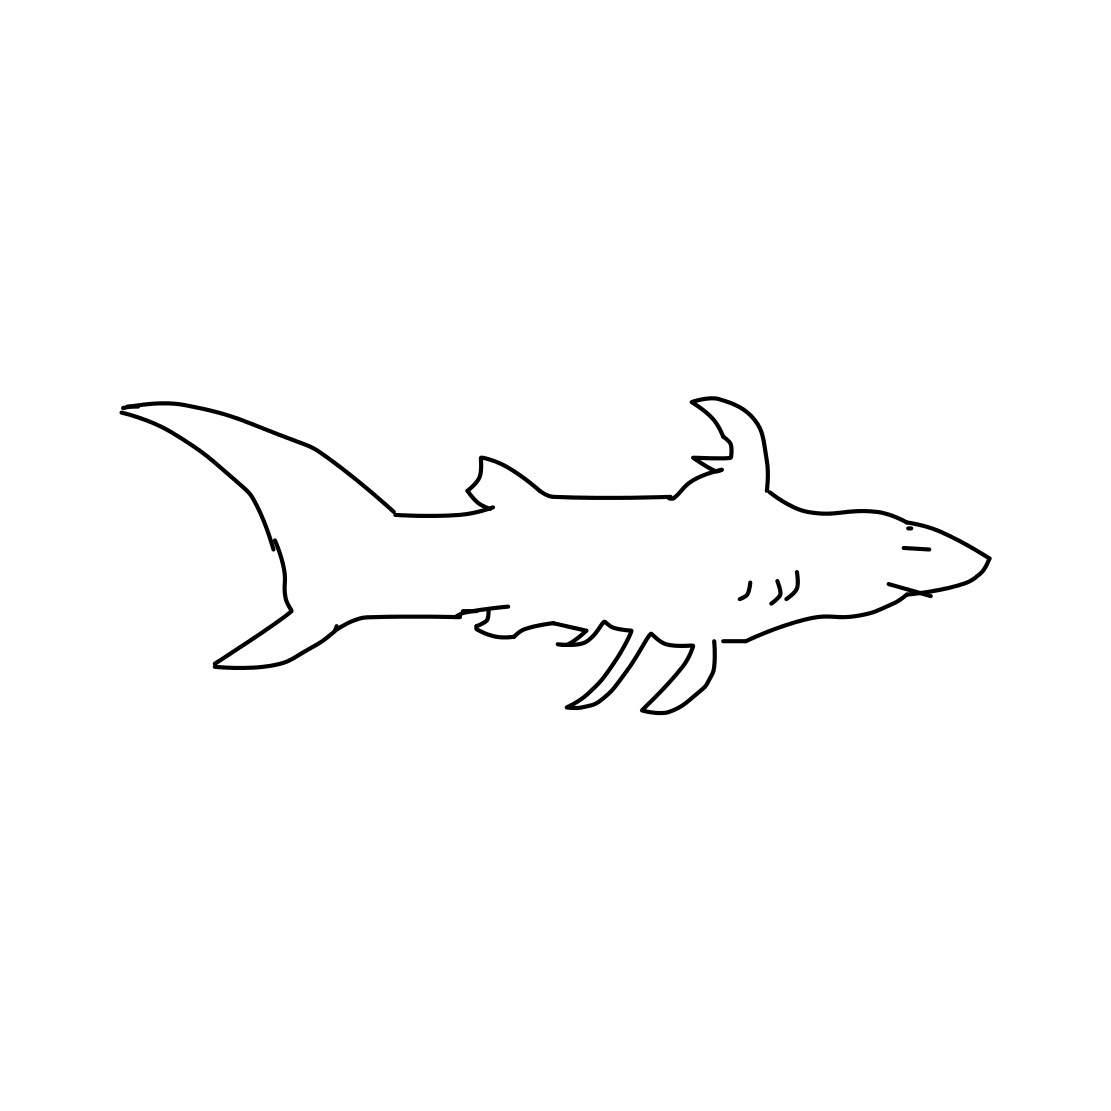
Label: shark